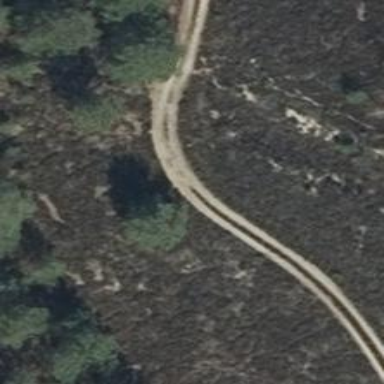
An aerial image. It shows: Sandy track with grade4 tracktype.